Question: I have solution structure as:

I want to call recommendationProcess function from CTL_RateRecommendationDetails.ascx.cs from
CTL_RateRecommendationDetails.ascx
So i written code as:
'''
$.ajax({
type: "POST",
url: "/UserControls/CTL_RateRecommendationDetails.ascx/recommendationProcess",
contentType: "application/json; charset=utf-8",
dataType: "json",
success: function(value) {
alert(value.d);
},
error: function(e) {
alert("Ajax Error" + JSON.stringify(e));
}
});
'''
But every time it comes in error block.
I have tried with :
'''
url: "/CTL_RateRecommendationDetails.ascx/recommendationProcess",
'''
And
'''
url: "CTL_RateRecommendationDetails.ascx/recommendationProcess",
'''
But its not calling function.
'''
[System.Web.Services.WebMethod]
public static void recommendationProcess()
{
}
'''
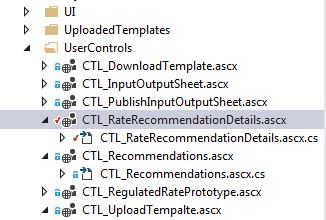
Answer: You can't call code behinds of user controls from JQuery Ajax
Ref : <URL>
<URL>
<URL>